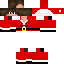
A male human skin with medium skin, wearing brown long hair dressed in a red suit and red pants, featuring a closed mouth.